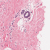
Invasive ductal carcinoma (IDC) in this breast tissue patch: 0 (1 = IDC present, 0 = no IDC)